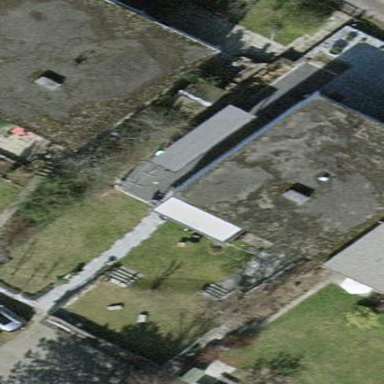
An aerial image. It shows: Terrace building.